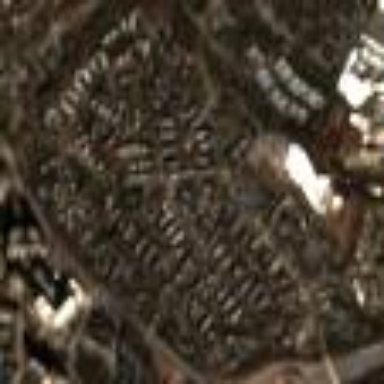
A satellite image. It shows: Charming neighbourhood.